Question: What constraints should I add in Interface Builder to a custom keyboard to act exactly like built in one when the user changes orientation like in the images below (All the buttons stretch horizontally and shrink vertically with equal spaces between them).

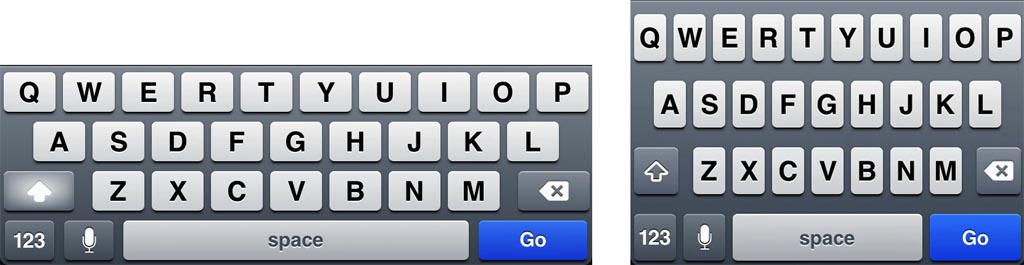
Answer: This is pretty easy (if you know how to do autolayout).
So first of all, just drag the buttons(or UIView) you'd like to have to the background view. And manually layout them like what you wanted.
And I would start with the first row (Q~P), constraints could be setup like this
Q -> leading space to container: 4px
P -> trailing space to container: 4px
Q-W, W-E, E-R, R-T, T-Y, Y-U, U-I, I-O, O-P all has horizontal space like 4px
The interesting part is to determine the width, simply let Q-W, W-E, E-R, R-T, T-Y, Y-U, U-I, I-O, O-P have equal width. Why are we setting this constraint? Because once you fixed the Q leading, P trailing and all the gaps, setting them to be equal width will automatically let all the first row buttons to equally share the rest of the keyboard width (which is our button width). Forgot to mention, WERTYUIOP should center y to Q.
Now you just determined the first row with button width.
How do you determine the height? The idea is the same, the total keyboard height is comprised of the top margin(the gap on top of Q) and the bottom margin (the gap below space, or 123), the gap between rows and 4 * button height.
So, you can setup constraints like this, use Q, A, Z and 123 to determine the button height.
Q -> top space to container: 4px
123 -> bottom space to container: 4px
Q-A, A-Z, Z-123, all have vertical space 4px
and then set their height to be equal just like what we did for button width.
Then you can add constraints to W-P, to have equal height with Q (we just determined height for Q, A, Z, 123).
Now the first row is properly determined, next we consider the second row. We need a reference base for the x position of second row, you can maybe add constraint to G for center horizontally to container view, then setup the gaps for all the buttons in second row to be the same as first row(in this example, 4px). now you have 2nd row determined.
For the 3rd row, its really easy, you just need to position each button with the 2nd row. For example,
Z -> center x to S
-> equal width to S
Remember that we have determined the y position and height for Z, so no need to do that anymore. For X-M, center them to Z for y, center them to 2nd row button for x, equal width to 2nd row button and equal height to Z.
I hope you get the idea, the major part of autolayout is to find the BASE, you need to have a starting point to start with so that all elements know where they should be as the container view size changes.
Hope this helps.